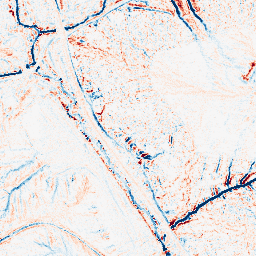
Category: edge_preserving
Decomposition family: median
Decomposition parameters: size: 7
Upsampling method: quartic
Upsampling parameters: scale: 4
Upsampling scale: 4